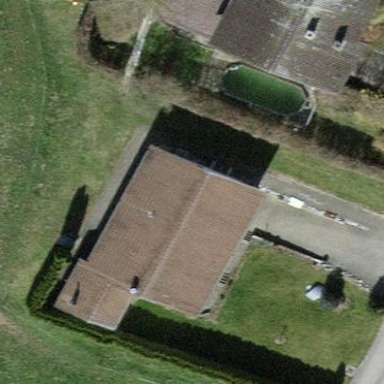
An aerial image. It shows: Detached building with gabled roof.